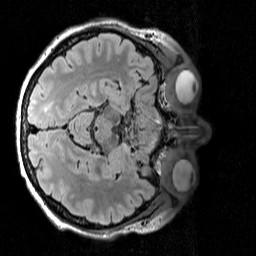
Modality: T2w
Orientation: axial
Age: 60
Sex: female
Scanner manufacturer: siemens
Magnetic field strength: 3 T
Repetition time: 5 s
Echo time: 0.386 s